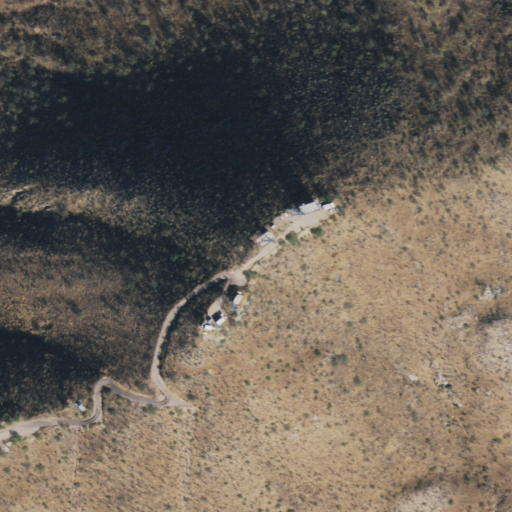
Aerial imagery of mountain in Arizona named Mount Benedict containing shrub and open development